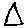
Label: triangle